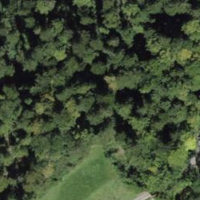
EUNIS habitat code: 44
Species observed at this site:
Sciurus vulgaris